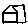
Label: house